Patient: sex F, age 66
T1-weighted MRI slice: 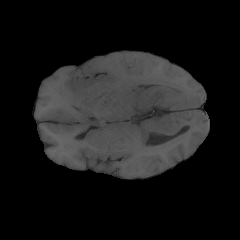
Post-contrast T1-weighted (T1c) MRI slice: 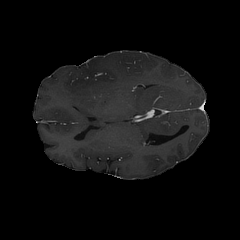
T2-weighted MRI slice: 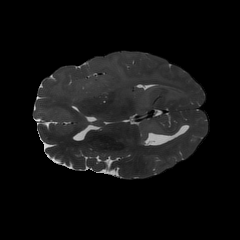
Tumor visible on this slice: yes
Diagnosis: Astrocytoma, IDH-wildtype
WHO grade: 2